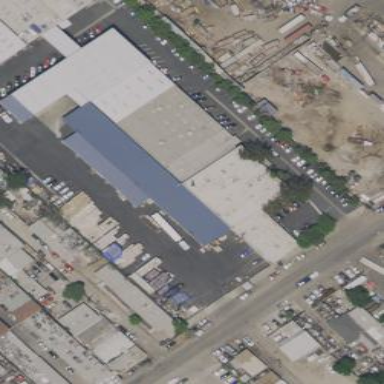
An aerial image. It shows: Industrial building.